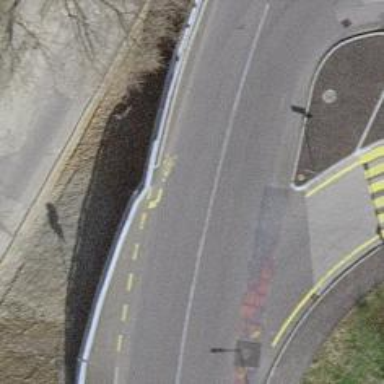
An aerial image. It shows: Tertiary road with cycle lane on the left.